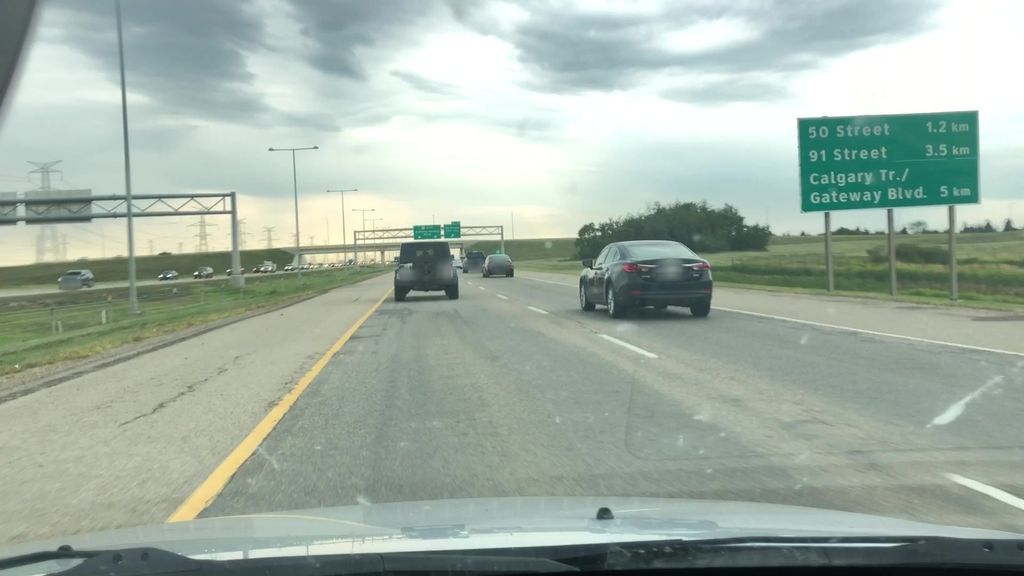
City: edmonton